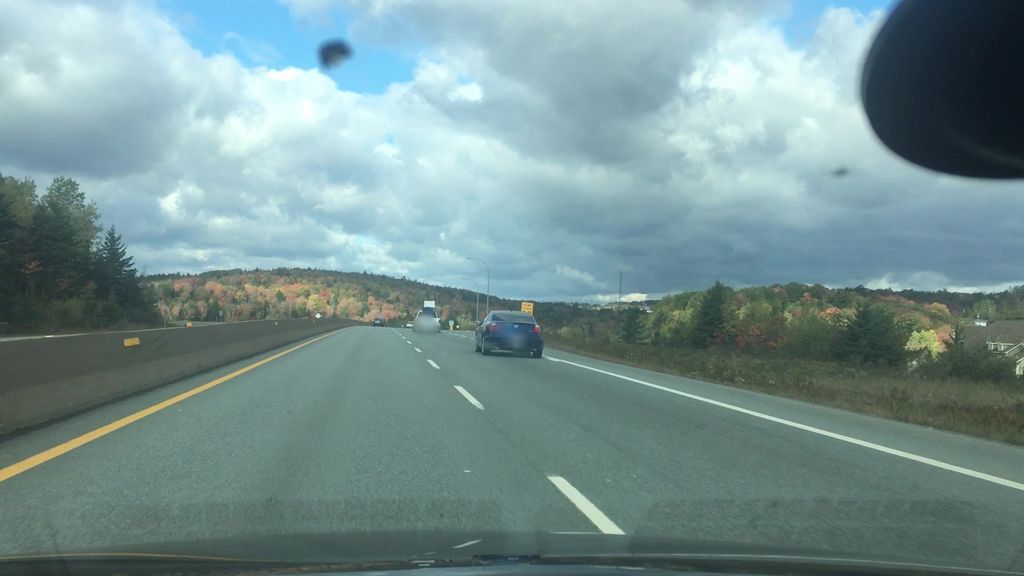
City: halifax